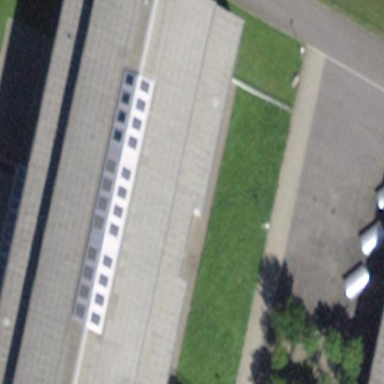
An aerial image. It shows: School building or complex.